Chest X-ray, PA view. Patient: 67 years old, sex F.
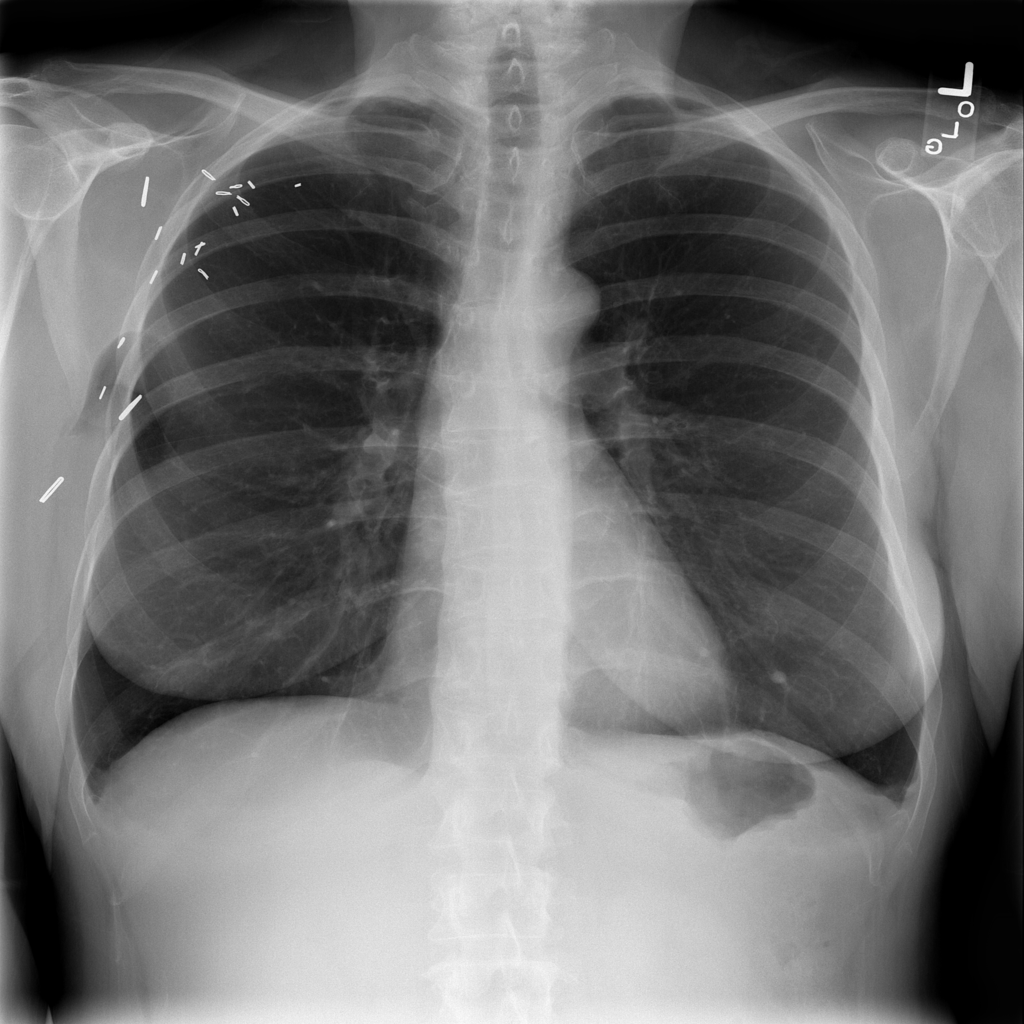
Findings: No Finding